Interaction volume radius: 5 \u00c5
Interaction volume height: 35 \u00c5
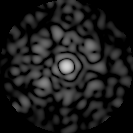
Disorder parameter: 0.8284